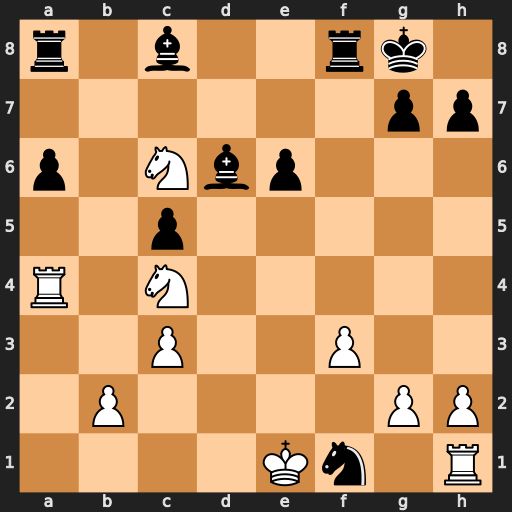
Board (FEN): r1b2rk1/6pp/p1Nbp3/2p5/R1N5/2P2P2/1P4PP/4Kn1R
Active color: w
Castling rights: K
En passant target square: -
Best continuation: Nxd6 Bd7 Ne7+